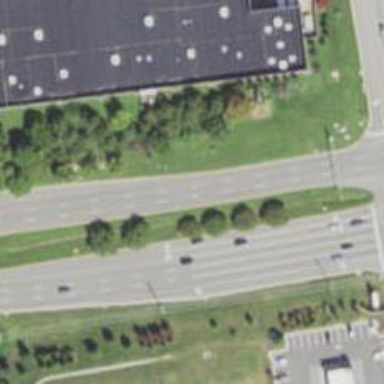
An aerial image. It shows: Asphalt road designated as trunk highway.